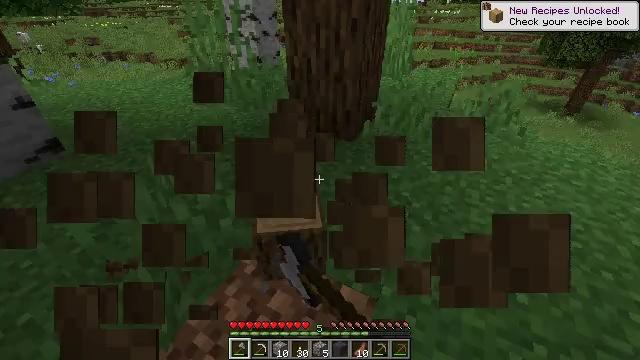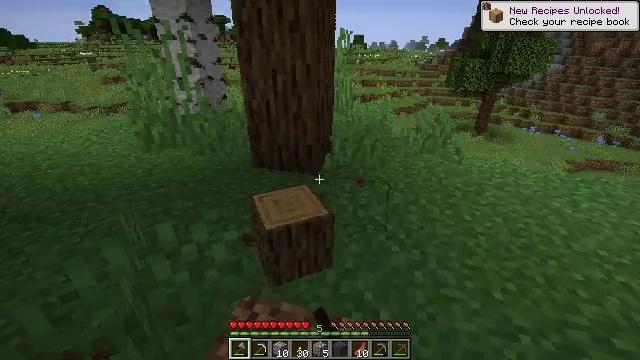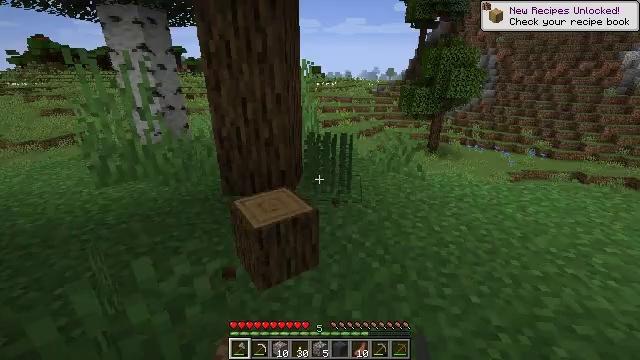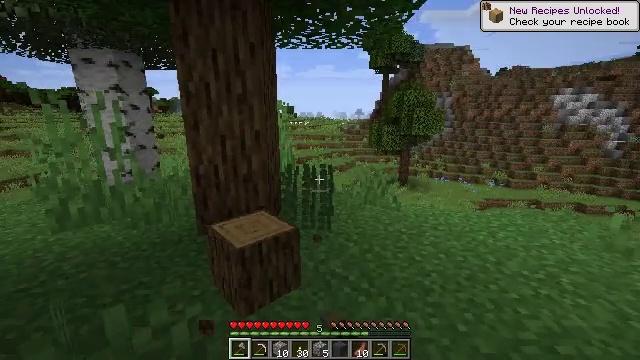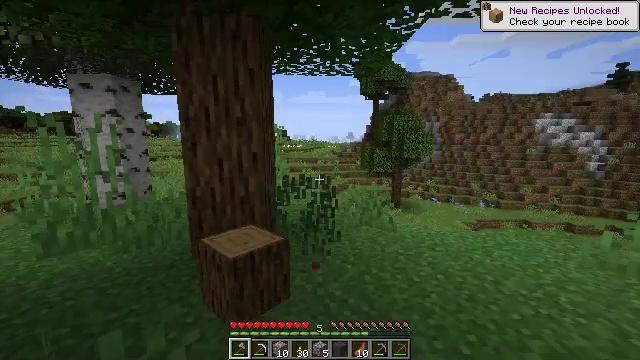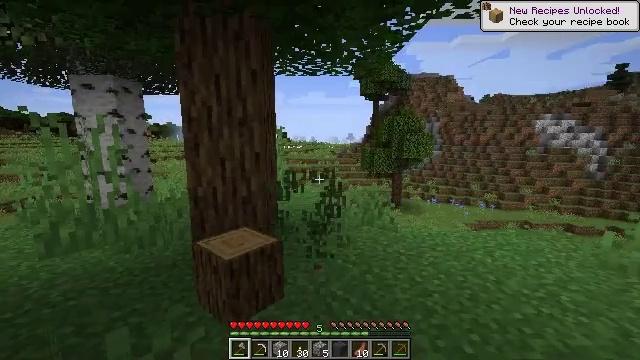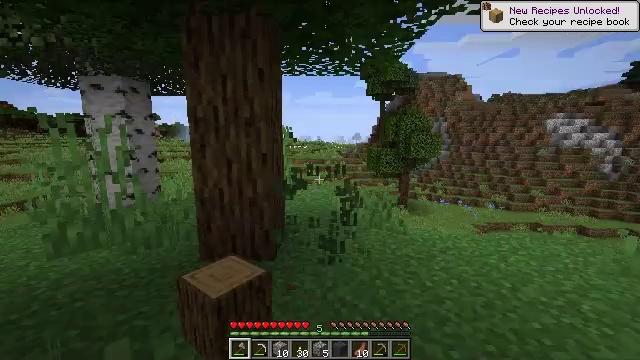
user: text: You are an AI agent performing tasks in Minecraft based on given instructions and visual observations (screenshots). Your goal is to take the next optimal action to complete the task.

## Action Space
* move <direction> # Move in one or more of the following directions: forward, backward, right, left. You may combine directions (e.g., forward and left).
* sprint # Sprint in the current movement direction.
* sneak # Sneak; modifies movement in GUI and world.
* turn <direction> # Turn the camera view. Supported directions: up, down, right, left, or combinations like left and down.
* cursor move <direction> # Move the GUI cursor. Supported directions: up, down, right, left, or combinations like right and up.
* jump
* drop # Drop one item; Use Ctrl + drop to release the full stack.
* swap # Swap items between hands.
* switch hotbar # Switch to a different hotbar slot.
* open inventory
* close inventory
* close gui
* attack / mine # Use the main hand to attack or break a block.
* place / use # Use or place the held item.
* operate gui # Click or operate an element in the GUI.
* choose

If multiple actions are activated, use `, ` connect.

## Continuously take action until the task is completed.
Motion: motion action
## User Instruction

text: Break the grass block.
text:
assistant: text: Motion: move left, turn right and up, attack / mine
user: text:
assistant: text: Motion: turn right and up, attack / mine
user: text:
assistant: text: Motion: turn right and up, attack / mine
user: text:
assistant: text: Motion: turn right and up, attack / mine
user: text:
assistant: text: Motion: attack / mine
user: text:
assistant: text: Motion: move forward, turn left, attack / mine
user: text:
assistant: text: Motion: attack / mine